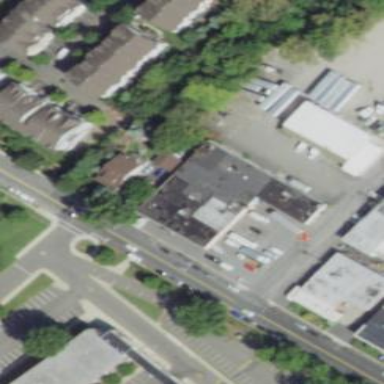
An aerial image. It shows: Building.